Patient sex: F
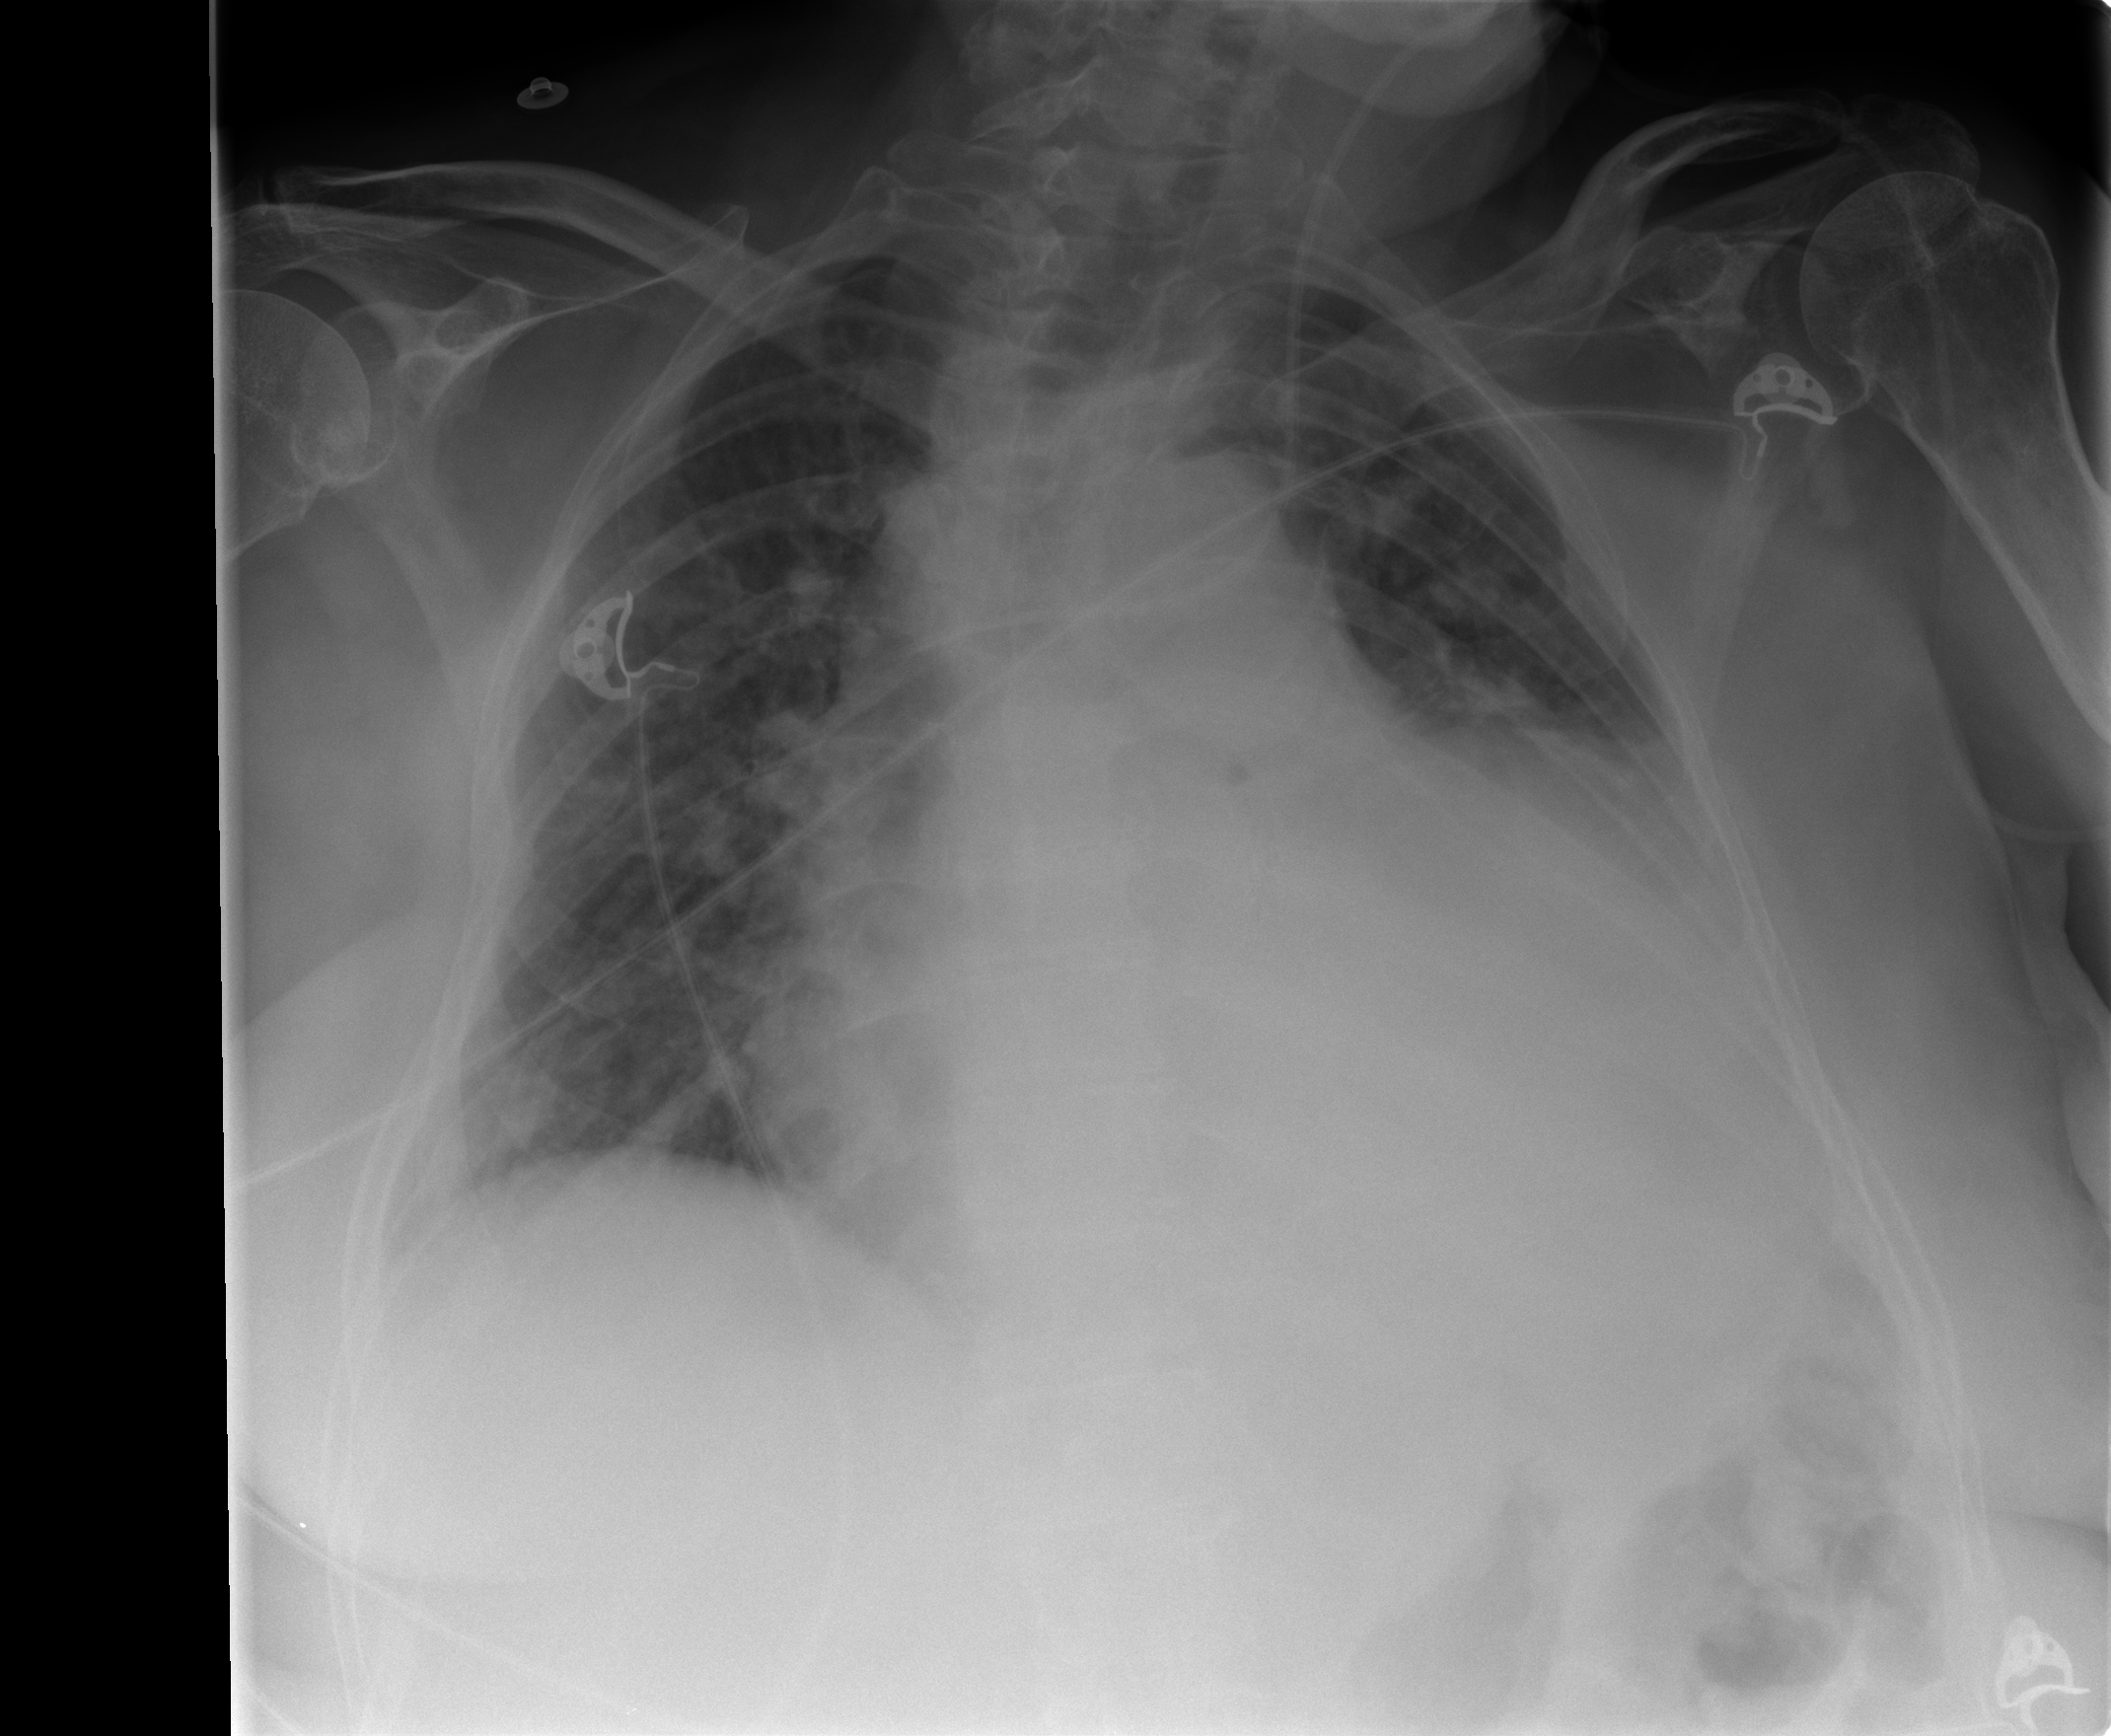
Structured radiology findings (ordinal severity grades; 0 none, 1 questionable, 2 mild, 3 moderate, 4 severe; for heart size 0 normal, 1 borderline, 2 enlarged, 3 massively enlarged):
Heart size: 3
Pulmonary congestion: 3
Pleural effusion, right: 0
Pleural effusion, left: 2
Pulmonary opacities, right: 1
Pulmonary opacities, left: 0
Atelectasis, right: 1
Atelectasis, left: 3